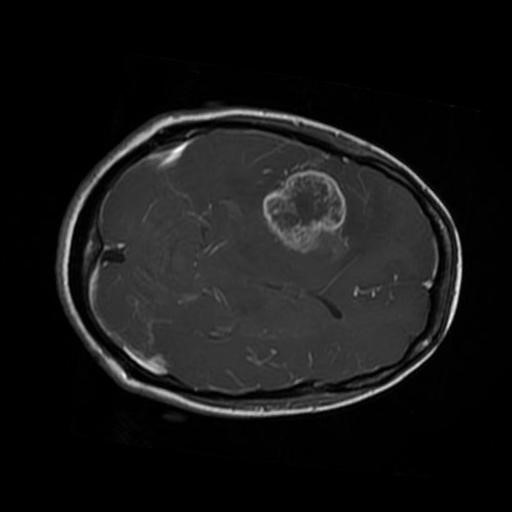
Label: brain_glioma